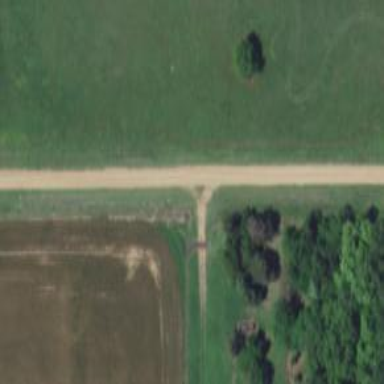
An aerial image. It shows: Unclassified road.